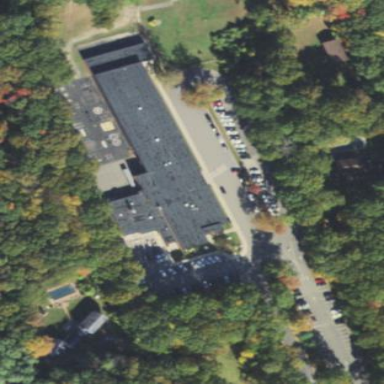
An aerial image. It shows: Commercial building.